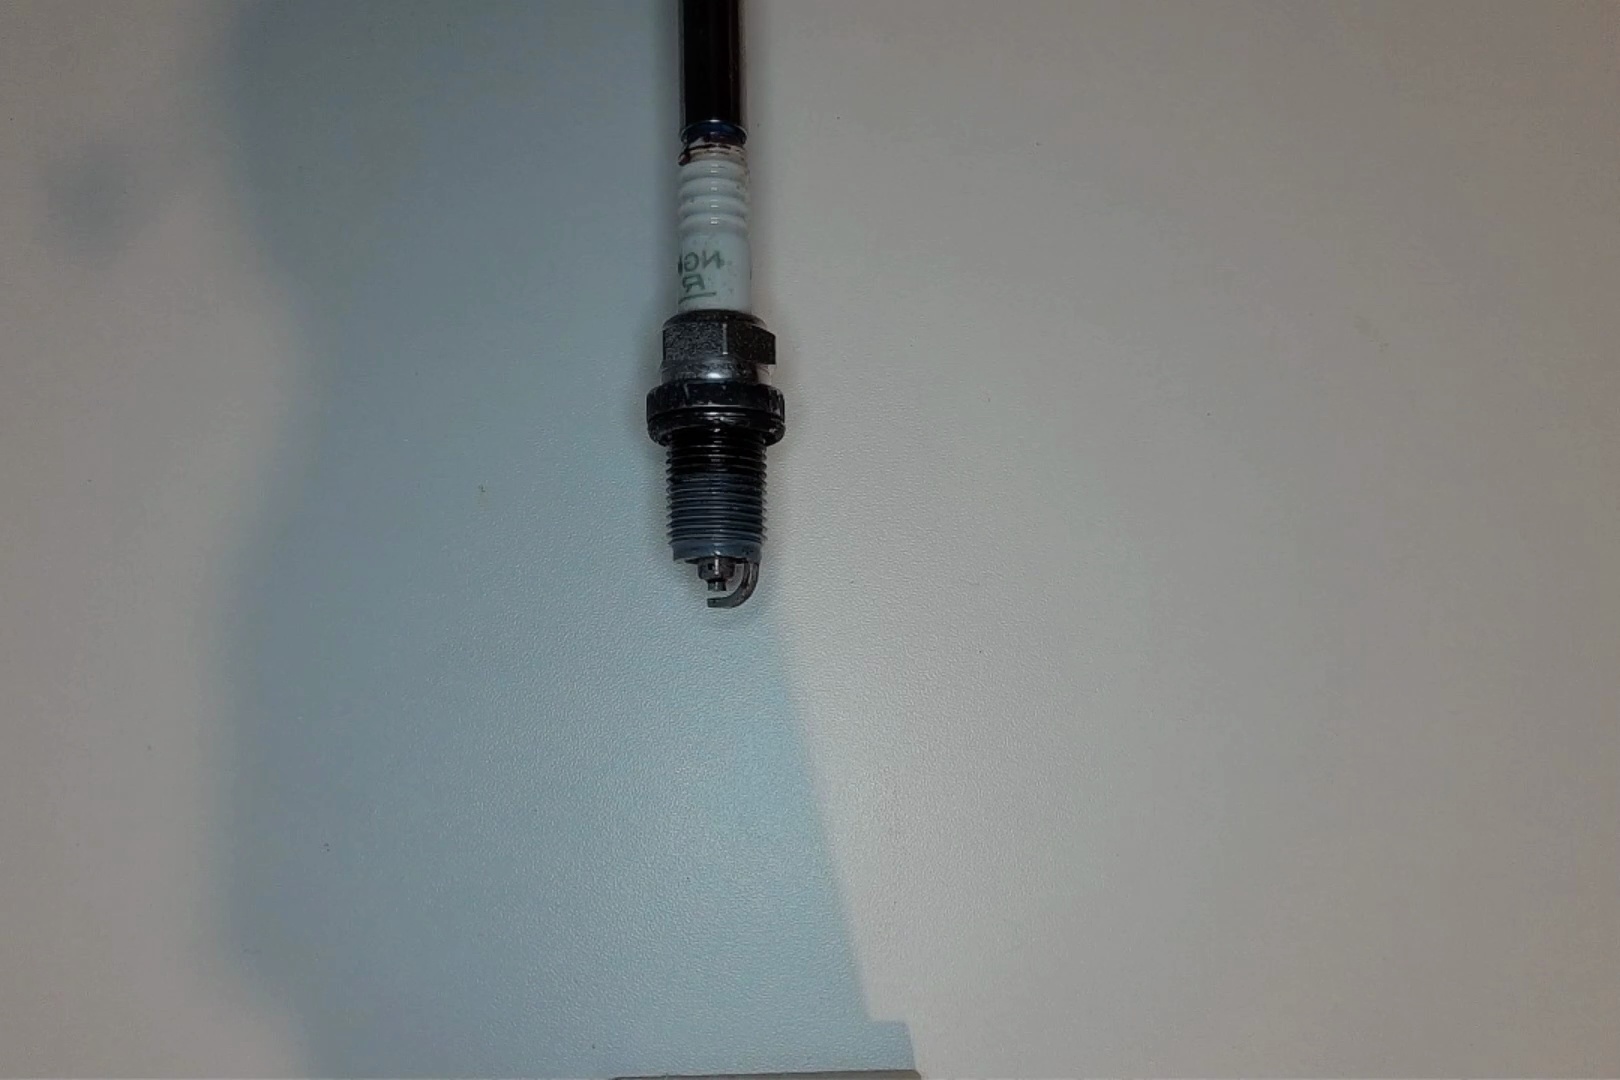
Label: anomaly